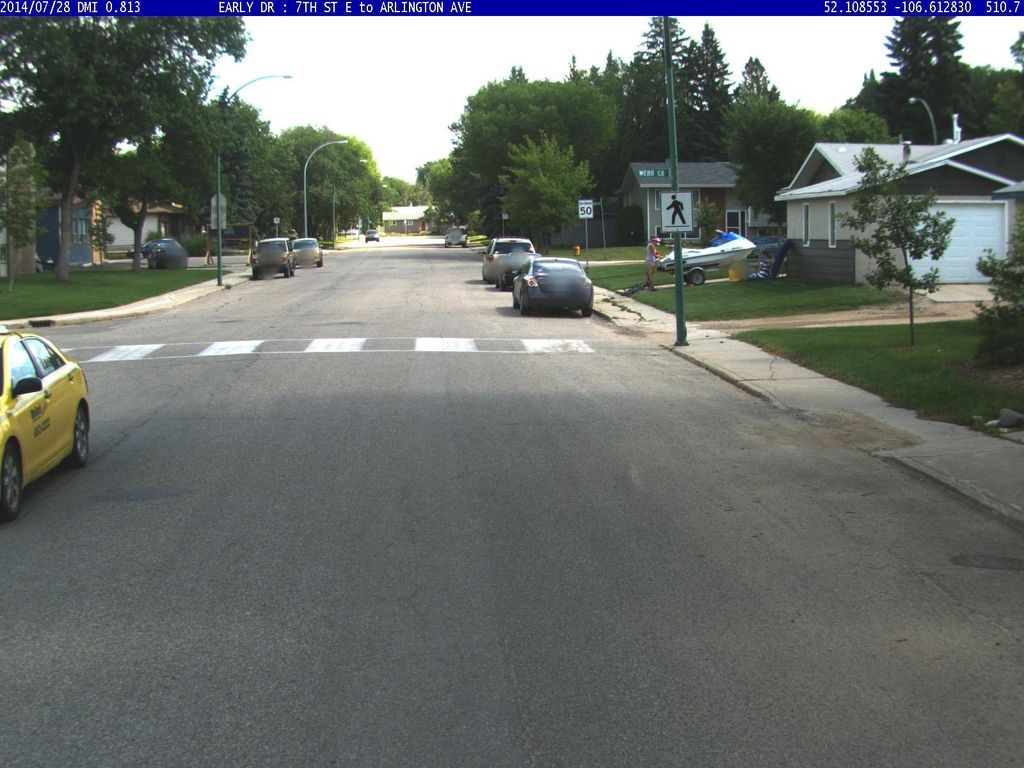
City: saskatoon